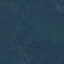
Land use / land cover class: Forest